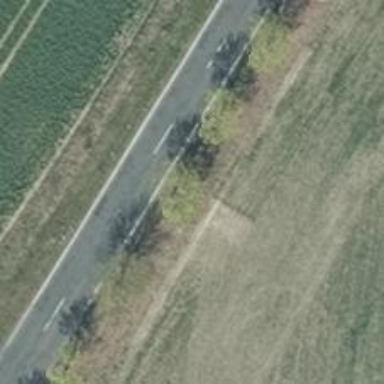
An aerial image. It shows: Deciduous broadleaved tree.